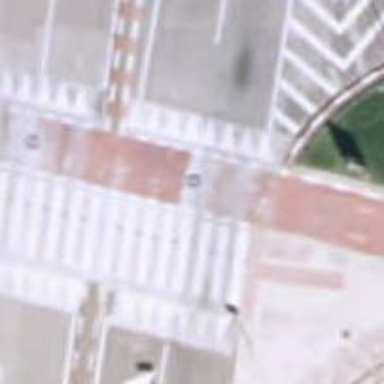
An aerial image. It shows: Kerb barrier.